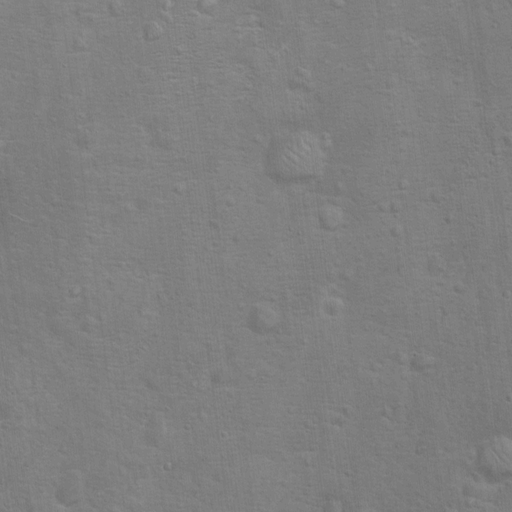
Classes present: Background